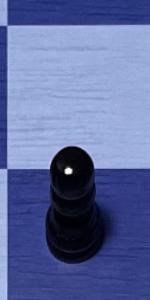
Label: Pawn_Black